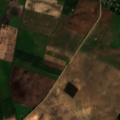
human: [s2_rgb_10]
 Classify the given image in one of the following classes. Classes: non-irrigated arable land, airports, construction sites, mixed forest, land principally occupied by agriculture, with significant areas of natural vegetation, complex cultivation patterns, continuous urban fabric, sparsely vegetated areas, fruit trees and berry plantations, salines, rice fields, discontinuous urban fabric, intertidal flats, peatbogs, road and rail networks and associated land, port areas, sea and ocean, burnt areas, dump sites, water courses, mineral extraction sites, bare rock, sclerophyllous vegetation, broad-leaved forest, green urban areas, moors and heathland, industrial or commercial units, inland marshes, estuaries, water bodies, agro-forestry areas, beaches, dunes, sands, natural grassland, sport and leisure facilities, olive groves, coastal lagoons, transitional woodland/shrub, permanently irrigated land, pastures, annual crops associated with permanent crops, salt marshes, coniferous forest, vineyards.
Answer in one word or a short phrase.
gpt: discontinuous urban fabric, non-irrigated arable land, complex cultivation patterns, mixed forest